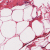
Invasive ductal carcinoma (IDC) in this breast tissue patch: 0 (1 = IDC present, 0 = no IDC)